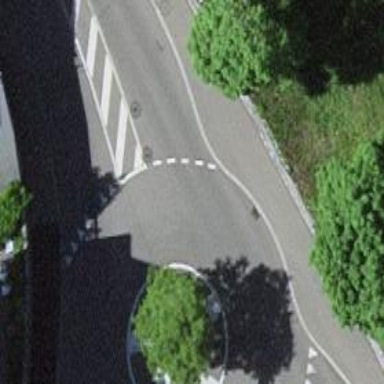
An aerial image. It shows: Residential road that intersects with roundabout.